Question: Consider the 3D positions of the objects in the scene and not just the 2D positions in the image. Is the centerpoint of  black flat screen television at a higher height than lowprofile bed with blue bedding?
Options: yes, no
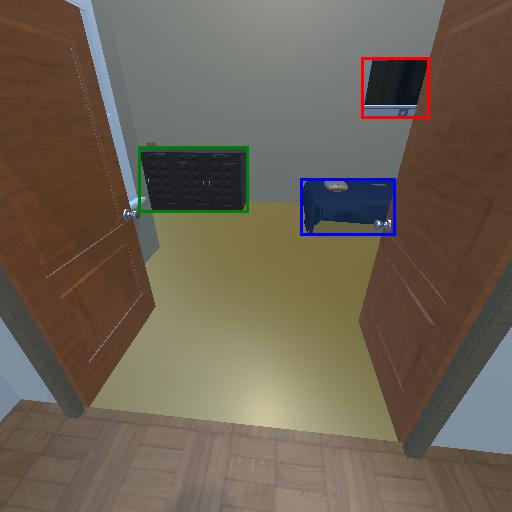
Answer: yes